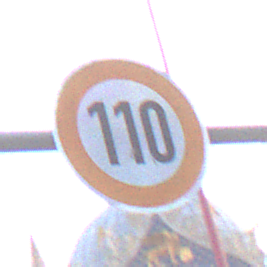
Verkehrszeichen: Geschwindigkeit110
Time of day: SunriseSunset
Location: Outdoor (Urban)
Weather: PartlyCloudy
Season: NotSpecified
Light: Natural